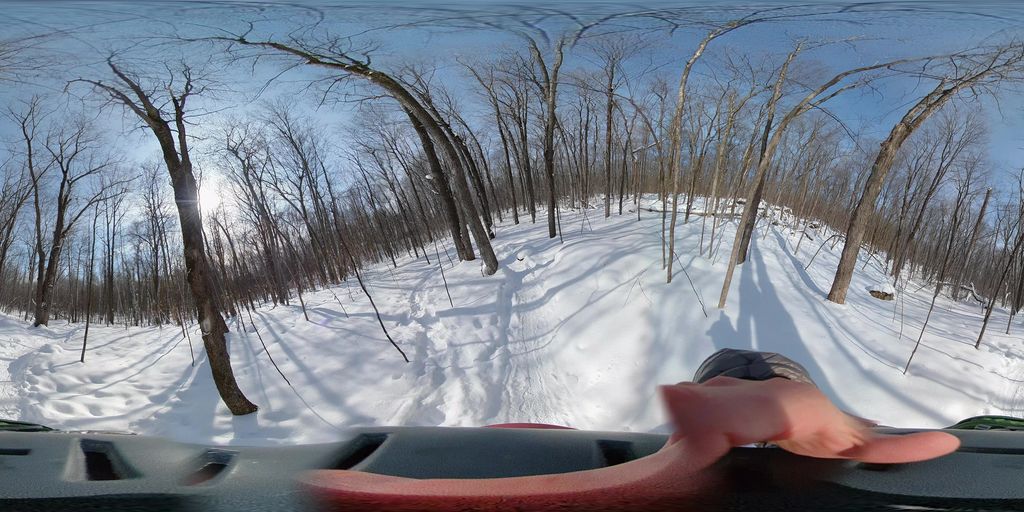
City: ottawa-gatineau